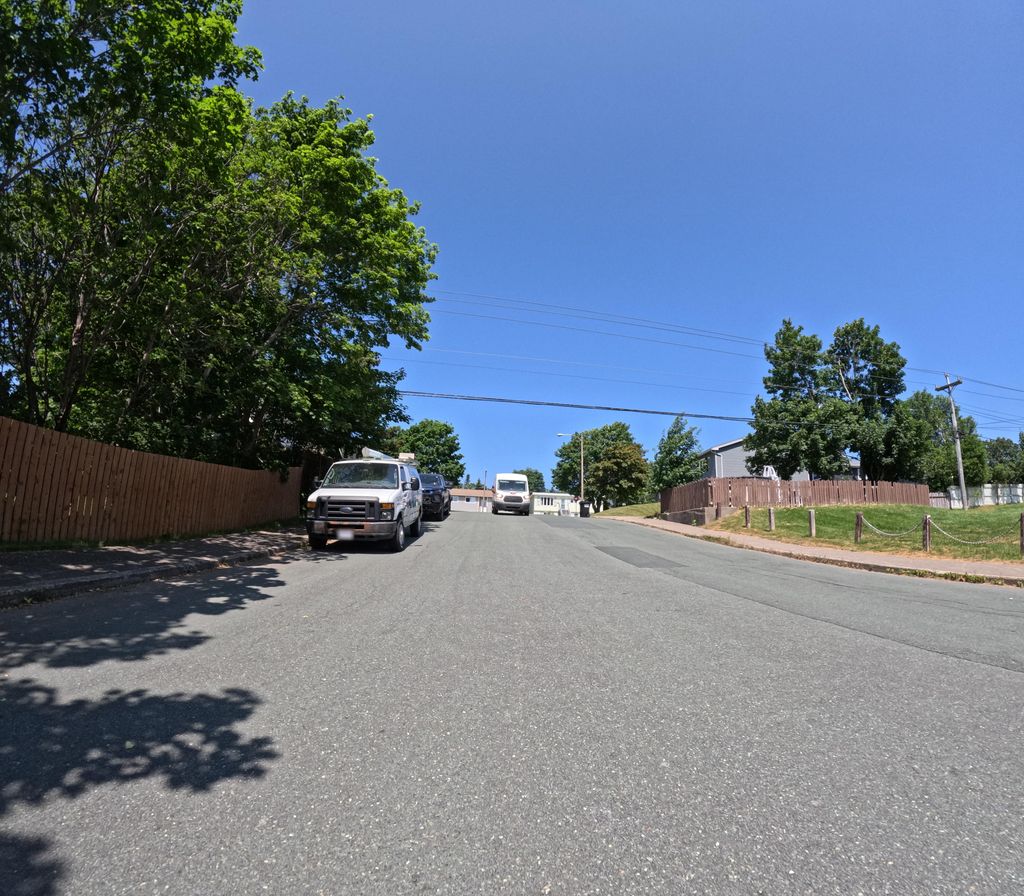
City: st_johns